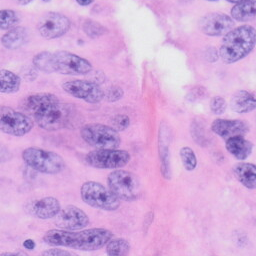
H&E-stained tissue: Skin